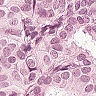
Metastatic tissue present: yes